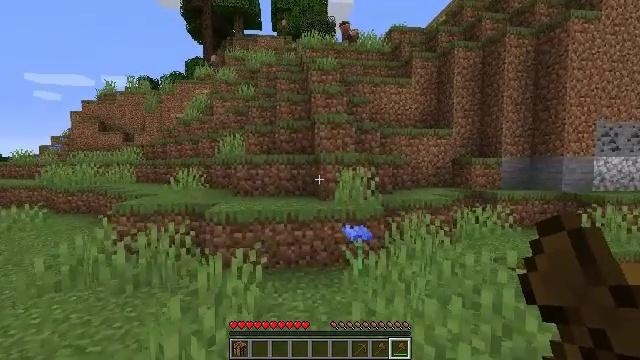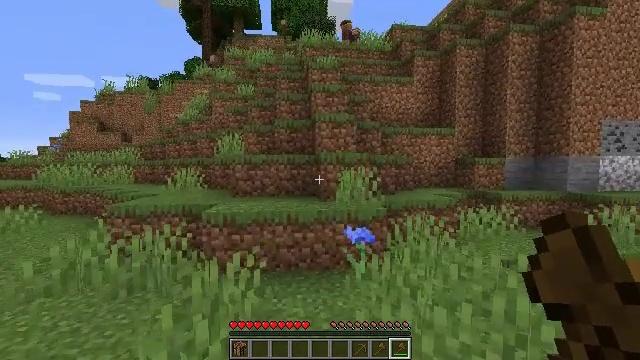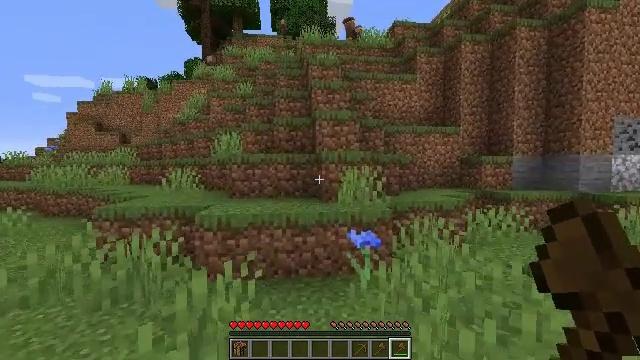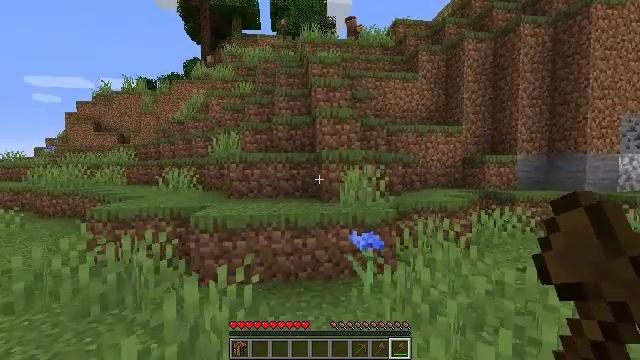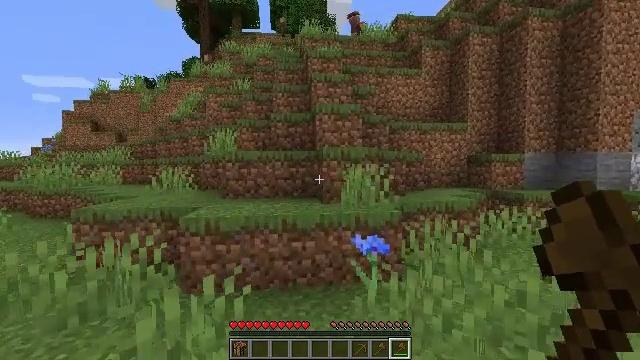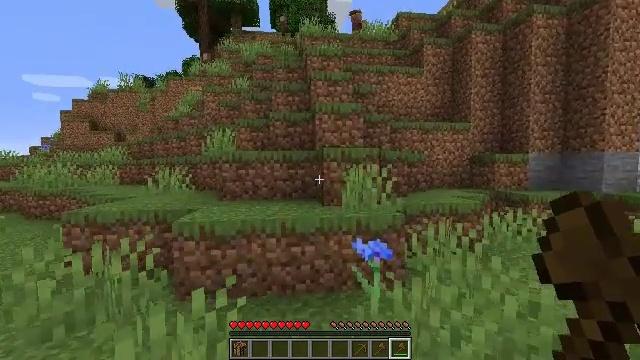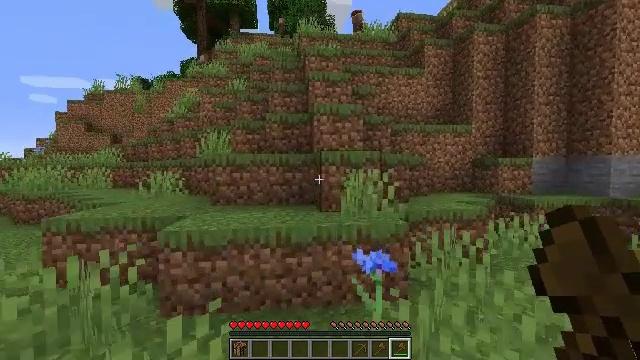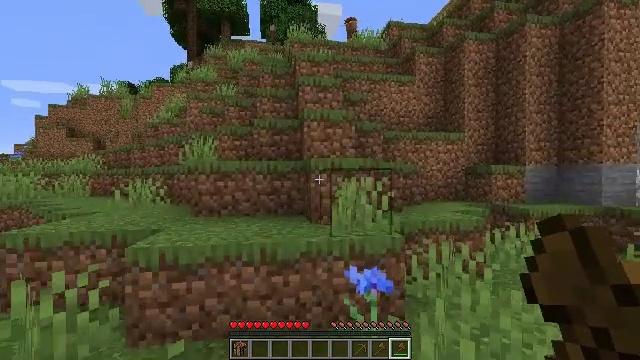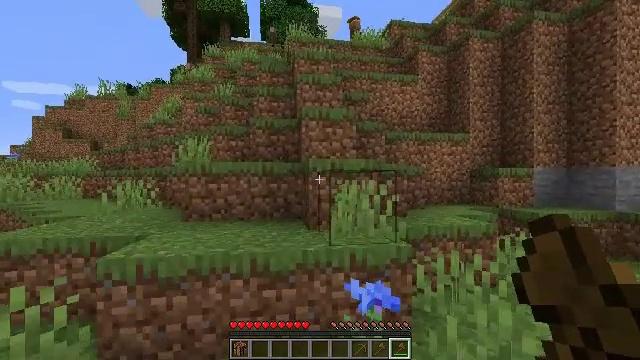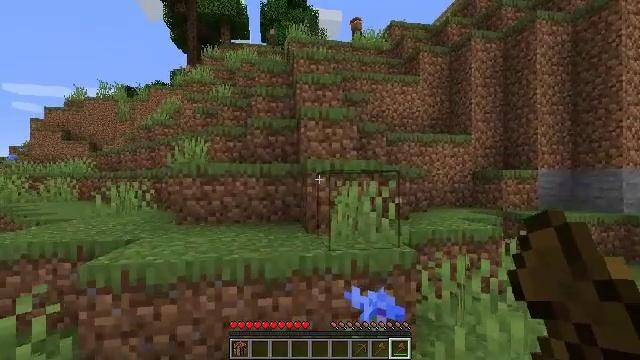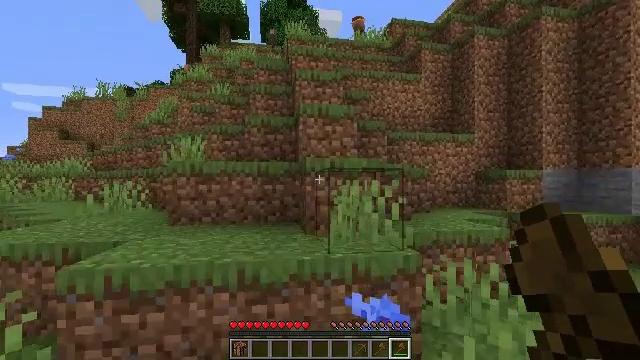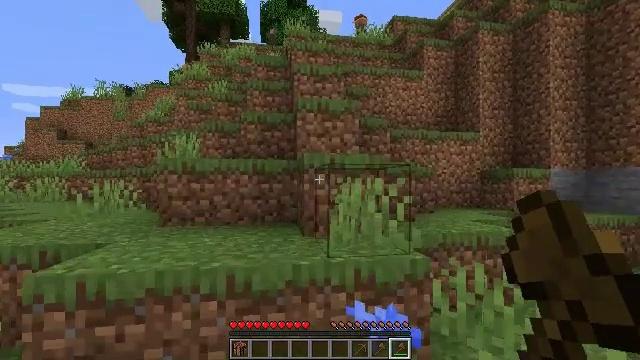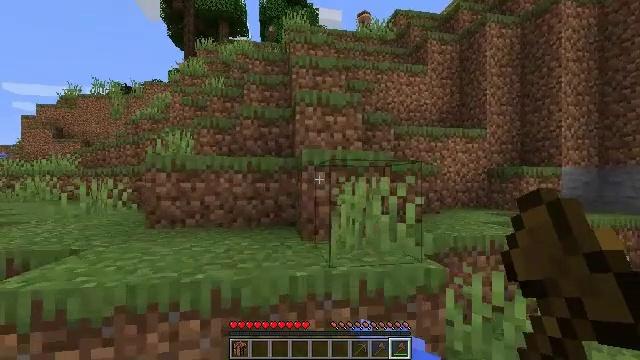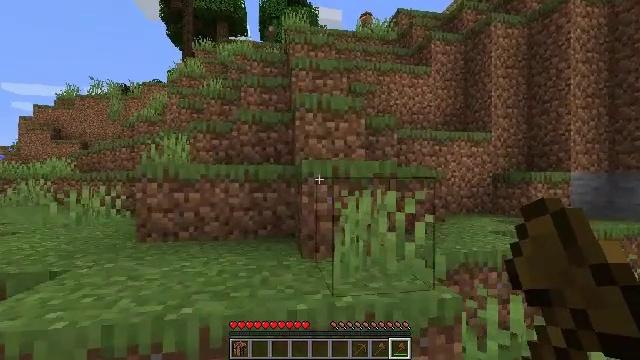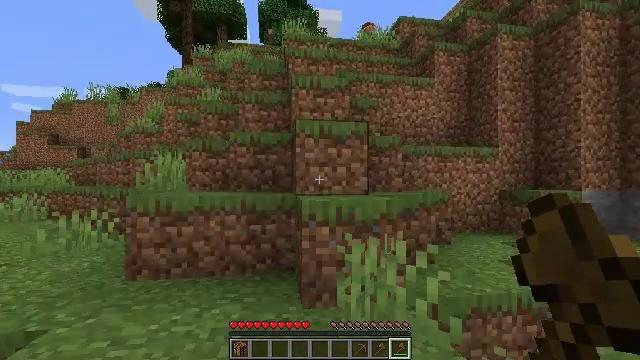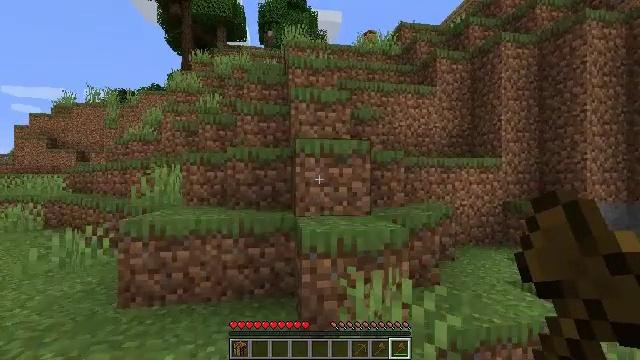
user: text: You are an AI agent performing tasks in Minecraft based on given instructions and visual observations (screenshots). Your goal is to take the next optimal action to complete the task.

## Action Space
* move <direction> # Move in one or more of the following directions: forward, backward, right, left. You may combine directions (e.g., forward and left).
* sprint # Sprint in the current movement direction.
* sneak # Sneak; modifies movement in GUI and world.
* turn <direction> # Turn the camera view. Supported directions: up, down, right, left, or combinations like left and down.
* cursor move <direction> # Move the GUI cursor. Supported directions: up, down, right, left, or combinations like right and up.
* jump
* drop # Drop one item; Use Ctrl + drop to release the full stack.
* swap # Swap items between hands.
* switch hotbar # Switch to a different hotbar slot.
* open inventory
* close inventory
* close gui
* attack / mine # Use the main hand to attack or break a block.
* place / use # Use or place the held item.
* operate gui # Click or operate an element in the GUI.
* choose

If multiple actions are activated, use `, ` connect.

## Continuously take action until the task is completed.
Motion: motion action
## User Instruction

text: Remove the grass path from the ground.
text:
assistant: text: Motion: move forward
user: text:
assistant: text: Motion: move forward
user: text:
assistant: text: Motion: move forward
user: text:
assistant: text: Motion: move forward
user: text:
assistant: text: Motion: move forward
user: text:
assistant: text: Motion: move forward
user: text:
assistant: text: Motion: move forward, turn right and up
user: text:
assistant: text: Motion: move forward
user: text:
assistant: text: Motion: move forward
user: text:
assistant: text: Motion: move forward
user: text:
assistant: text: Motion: move forward
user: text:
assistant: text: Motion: move forward
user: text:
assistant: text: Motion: move forward, jump
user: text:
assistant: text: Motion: move forward, jump
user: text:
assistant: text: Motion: move forward, jump
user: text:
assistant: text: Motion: move forward, jump
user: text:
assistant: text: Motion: move forward, jump
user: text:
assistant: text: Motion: move forward
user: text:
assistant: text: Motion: move forward
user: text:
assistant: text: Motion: move forward
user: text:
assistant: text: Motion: move forward
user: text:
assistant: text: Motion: move forward
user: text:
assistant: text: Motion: move forward
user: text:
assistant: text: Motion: move forward, jump
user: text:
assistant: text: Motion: move forward, jump
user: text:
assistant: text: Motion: move forward, jump
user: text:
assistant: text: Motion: move forward, jump
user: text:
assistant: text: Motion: move forward
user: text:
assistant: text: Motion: move forward
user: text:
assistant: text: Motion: move forward